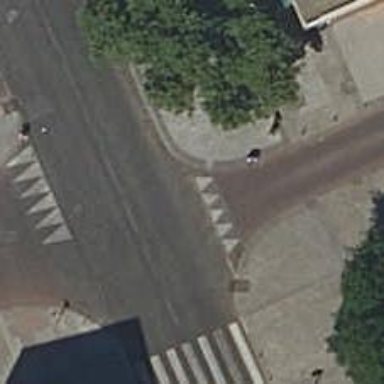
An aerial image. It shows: Road with "give way" sign.